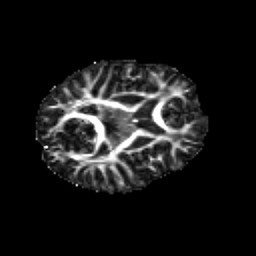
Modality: FA
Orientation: axial
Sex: female
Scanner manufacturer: siemens
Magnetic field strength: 3 T
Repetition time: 5 s
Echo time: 0.071 s